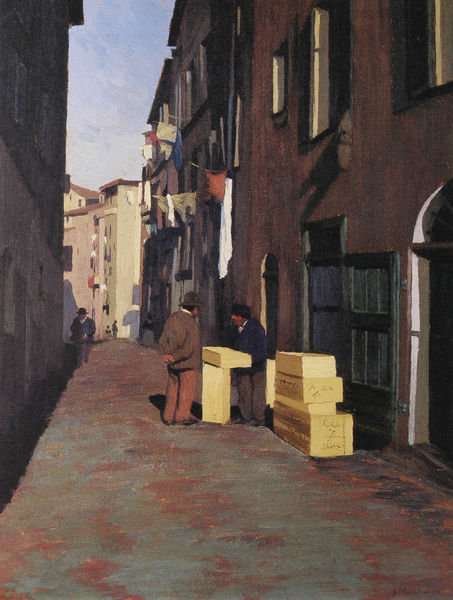
Titel: Vieille rue de Nice, Alte Straße in Nizza
Künstler: Félix Vallotton
Standort: St. Gallen
Institution: Kunstmuseum
Schlagwörter: blau, dunkel, gemälde, himmel, mann, schatten, wolken, gelb, grün, menschen, stadt, wäsche, braun, fenster, grau, holz, hut, hüte, licht, männer, schwarz, strasse, tür, weiss, haus, rot, weg, flächig, gespräch, hochformat, malerei, alt, anzug, hose, jacke, wand, architektur, kleidung, bild, hände, öl, häuser, sonne, realismus, drei, händler, alltag, fensterläden, genre, handel, balkon, spanien, ansicht, biegung, bogen, divisionismus, dunkes, enge, fahnen, fassade, fassaden, gasse, genrebild, genremalerei, geschäft, handel geschäft, holzkisten, hopper, italien, kisten, man, mänenr, nann, naturalismus, ort, passage, passanten, perspektive, pflaster, sachlich, schachteln, spieler, strassenansicht, straßenflucht, süden, trocknen, türen, unterhaltung, vedute, venedig, wohnhäuser, wäscheleine, wäscheleinen, zwei, fahne, leine, mittag, dorf, dächer, laden, realistisch, lciht, stimmung, stufe, tor, foto, melone, eng, passant, straßenszene, jacken, kiste, photo, gut, stapel, vormittag, pakete, südlich, früh, chirico, ut